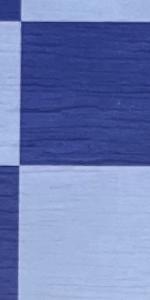
Label: Empty